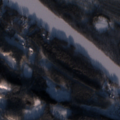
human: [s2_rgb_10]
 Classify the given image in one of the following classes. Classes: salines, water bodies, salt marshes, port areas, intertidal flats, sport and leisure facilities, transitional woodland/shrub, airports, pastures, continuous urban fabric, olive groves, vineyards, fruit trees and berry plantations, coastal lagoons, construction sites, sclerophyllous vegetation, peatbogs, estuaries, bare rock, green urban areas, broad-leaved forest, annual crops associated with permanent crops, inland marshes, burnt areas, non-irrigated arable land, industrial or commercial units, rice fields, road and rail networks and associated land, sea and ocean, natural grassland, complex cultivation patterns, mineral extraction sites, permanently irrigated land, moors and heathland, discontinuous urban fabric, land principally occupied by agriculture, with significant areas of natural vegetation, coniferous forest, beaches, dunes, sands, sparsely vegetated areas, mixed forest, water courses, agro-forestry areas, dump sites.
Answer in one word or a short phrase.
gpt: coniferous forest, mixed forest, transitional woodland/shrub, water courses